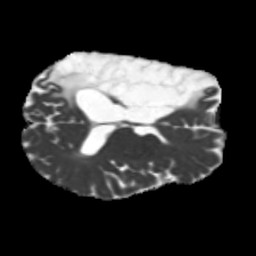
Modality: MD
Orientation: axial
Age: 40
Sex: male
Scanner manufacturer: siemens
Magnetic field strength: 3 T
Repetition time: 5.25 s
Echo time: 0.08 s